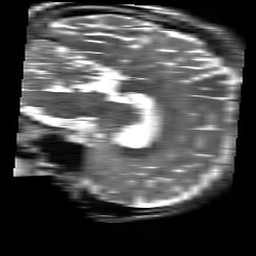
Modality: T2w
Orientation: sagittal
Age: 26
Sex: male
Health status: healthy
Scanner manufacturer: siemens
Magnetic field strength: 3 T
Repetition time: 4.01 s
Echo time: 0.116 s